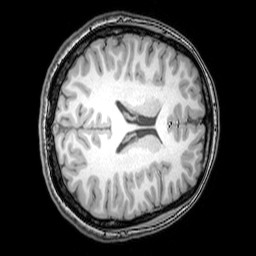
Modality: T1w
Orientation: axial
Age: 20
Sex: female
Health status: healthy
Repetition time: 0.081 s
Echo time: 0.037 s